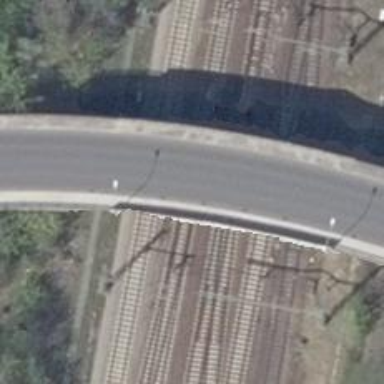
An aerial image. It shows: Railway switch with turnout to the right.